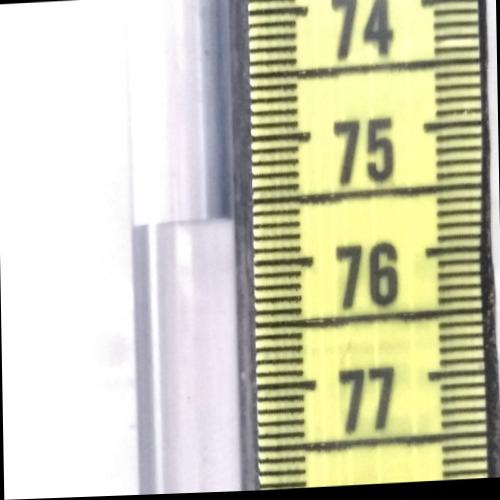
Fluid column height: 75.6 cm